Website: home-depot
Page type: review-order
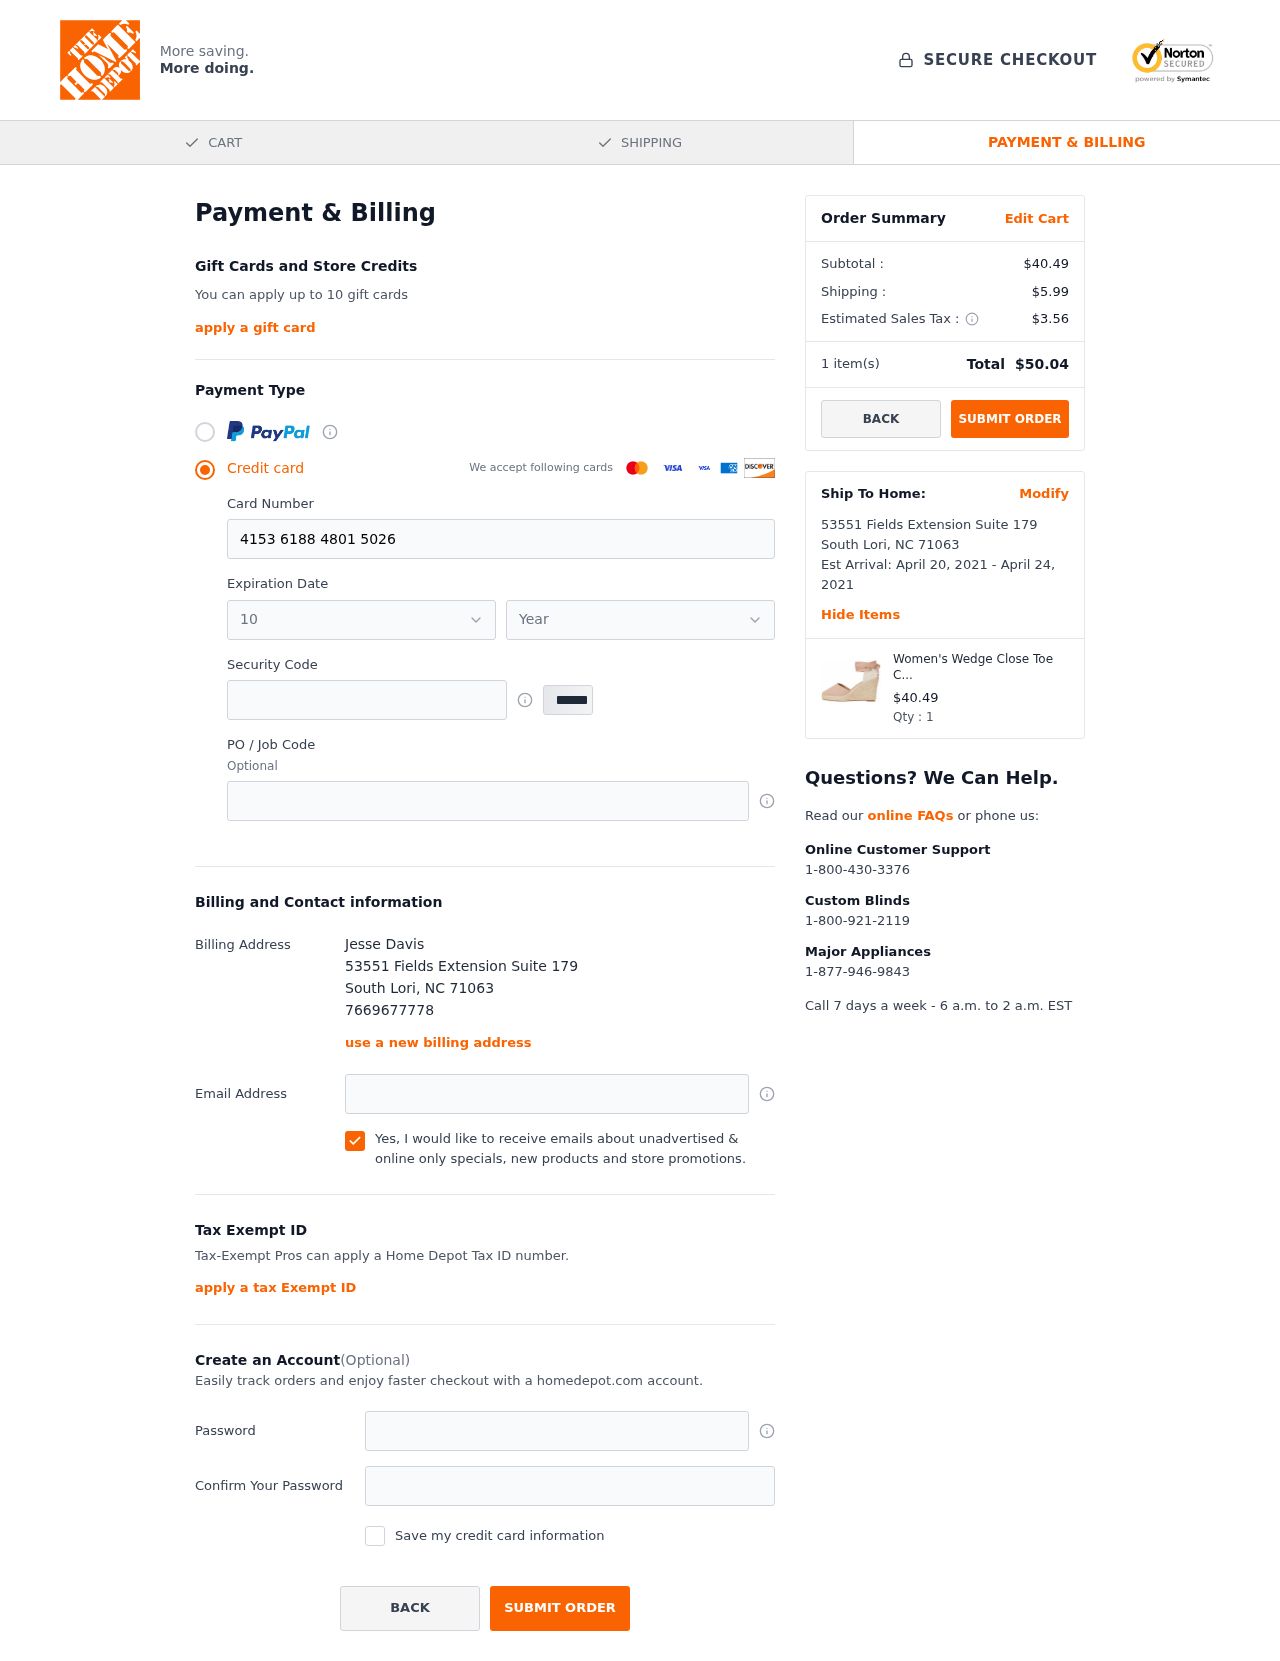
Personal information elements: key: PII_CARD_EXPIRY_MONTH
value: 10
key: PII_CARD_EXPIRY_YEAR
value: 28
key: PII_CITY
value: South Lori
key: PII_FULLNAME
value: Jesse Davis
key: PII_PHONE
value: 7669677778
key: PII_POSTCODE
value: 71063
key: PII_STATE_ABBR
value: NC
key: PII_STREET
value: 53551 Fields Extension Suite 179
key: PII_CARD_NUMBER
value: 4153 6188 4801 5026
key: PII_CARD_CVV
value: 799
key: PII_JOB_CODE
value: WO-637281
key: PII_EMAIL
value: jesse.davis@hotmail.com
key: PII_STREET2
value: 53551 Fields Extension Suite 179
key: PII_POSTCODE2
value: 71063
Product elements: key: PRODUCT1_NAME
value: Women's Wedge Close Toe Canvas Espadrille Sandal, Pink, 8 US
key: PRODUCT1_PRICE
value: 40.49
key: PRODUCT1_QUANTITY
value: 1
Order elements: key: ORDER_SUBTOTAL
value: $40.49
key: ORDER_SHIPPING_COST
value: $5.99
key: ORDER_TAX
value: $3.56
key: ORDER_NUM_ITEMS
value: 1
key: ORDER_TOTAL
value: $50.04
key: ORDER_SHIPPING_DATE
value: April 20, 2021
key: ORDER_DELIVERY_DATE
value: April 24, 2021